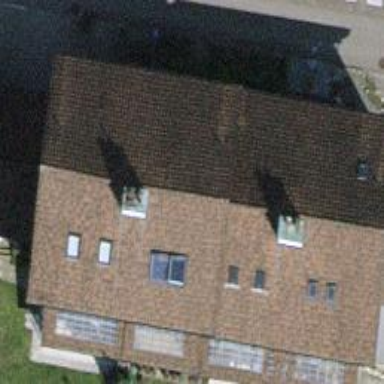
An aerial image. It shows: Terrace building.